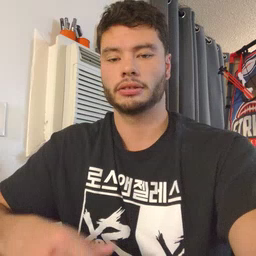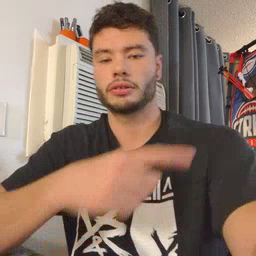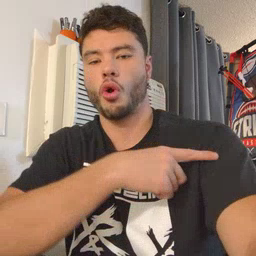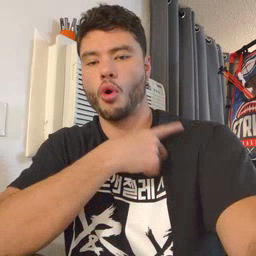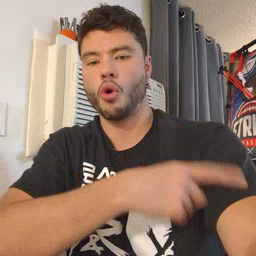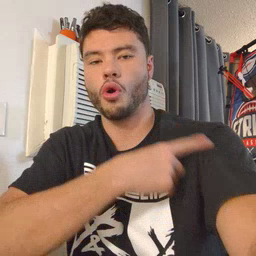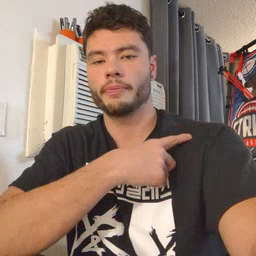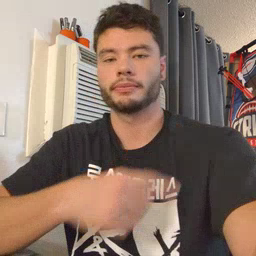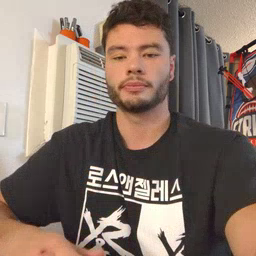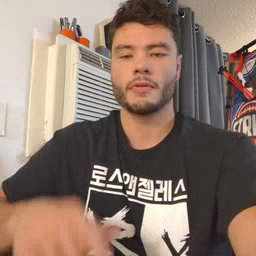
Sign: arm